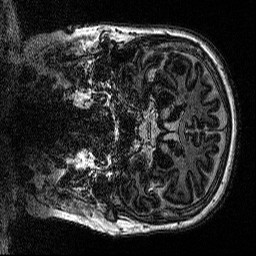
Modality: MP2RAGE
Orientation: coronal
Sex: female
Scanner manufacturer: siemens
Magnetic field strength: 3 T
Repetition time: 5 s
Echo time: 0.00292 s